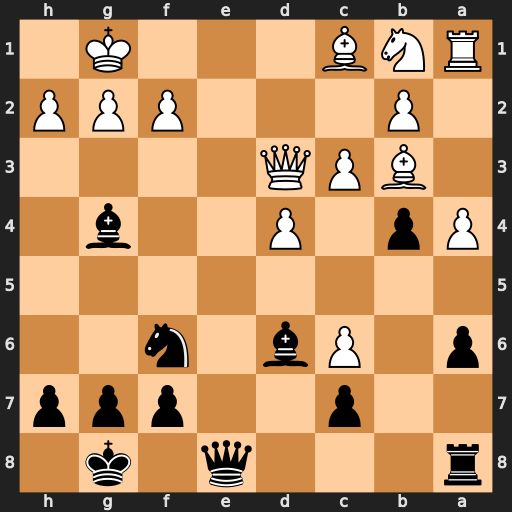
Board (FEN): r3q1k1/2p2ppp/p1Pb1n2/8/Pp1P2b1/1BPQ4/1P3PPP/RNB3K1
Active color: b
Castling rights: -
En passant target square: -
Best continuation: Qe1+ Qf1 Bxh2+ Kxh2 Qxf1